Question: I need to make a script in a router, to do a WOL to a NAS machine.
The problem is that, router refuses all connections except telnet.
It is D-link router, from a service provider.
I can login to it, and it has busybox installed. Here are commands list of busybox:

The problem here is that there is no usual commands like scp, for example, even vi doesn't work to create a file.
So how can I possible download the file?
The sftp or ftp or anything else except telnet doesn't work also.
If someone has any idea it would be appreciated! Thanx!
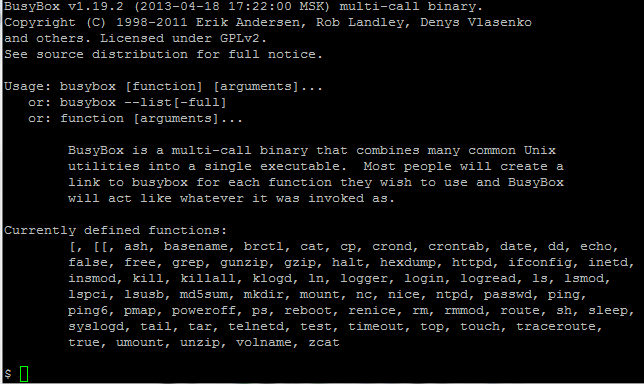
Answer: Based on the existing commands on your router you can create the script using below commands:
'''
echo 'your script' >> somefile
'''
Put a semicolon at the end of each line for EOL. But you need to have permission to execute the script. use touch command to create file as 'touch xyz.txt' and see the file permission.